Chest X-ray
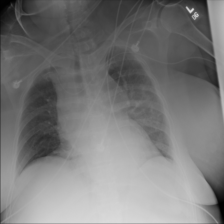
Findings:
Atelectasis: negative
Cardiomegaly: negative
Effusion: negative
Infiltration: negative
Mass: negative
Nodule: negative
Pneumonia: negative
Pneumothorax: negative
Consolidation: negative
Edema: negative
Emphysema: negative
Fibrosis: negative
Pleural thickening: negative
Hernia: negative